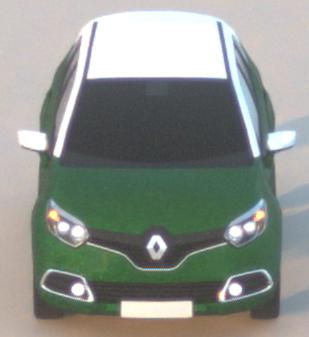
Make: Renault
Model: Captur ENERGY TCe 90
Detailed model: Captur (I)
Model produced from: 2013/06
Model produced until: 2015/05
Doors: 5
Color: green
Road condition: dry road
Daytime: sunrise or sunset
Contrast: low contrast